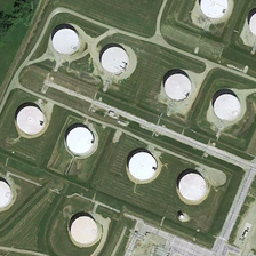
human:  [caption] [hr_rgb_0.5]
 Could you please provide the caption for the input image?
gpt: The lawn is rectangular.

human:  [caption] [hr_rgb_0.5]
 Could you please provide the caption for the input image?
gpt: Spread the white roof of the building on the ground.

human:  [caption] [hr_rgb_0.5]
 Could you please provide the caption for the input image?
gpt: The white roof of the building was razed to the ground.

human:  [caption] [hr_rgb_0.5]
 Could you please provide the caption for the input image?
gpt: The lawn is rectangular.

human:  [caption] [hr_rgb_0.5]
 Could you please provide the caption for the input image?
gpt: The white roof of the building is distributed on the ground.